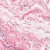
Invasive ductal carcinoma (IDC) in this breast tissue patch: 0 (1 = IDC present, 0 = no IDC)